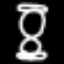
Label: hourglass